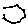
Label: hexagon